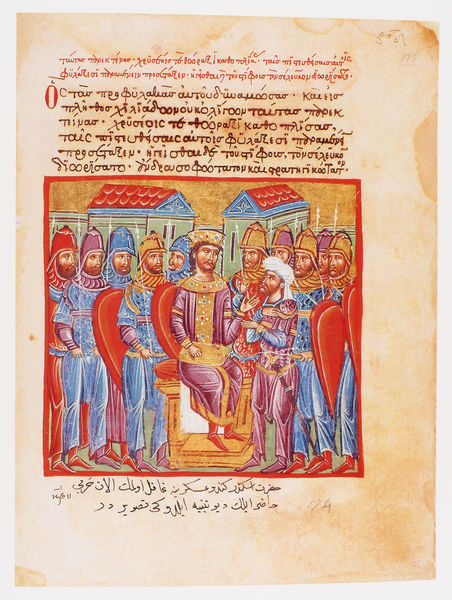
Titel: Der griechische Alexanderroman
Institution: Venedig, Hellenic Institute Codex Gr. 5
Schlagwörter: mann, menschen, stadt, rot, bart, architektur, häuser, diamanten, krone, schrift, sitz, könig, soldaten, thron, illustration, schwert, helm, rüstung, arabisch, griechisch, mittelalter, lanzen, bote, turban, miniatur, bildunterschrift, mittig, buchmalerei, illumination, o